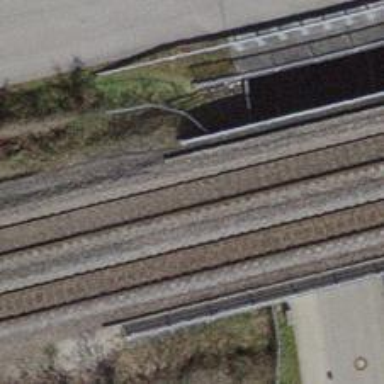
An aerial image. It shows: There is bridge over railway with one track.